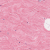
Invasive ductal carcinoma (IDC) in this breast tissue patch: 0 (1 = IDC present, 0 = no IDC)